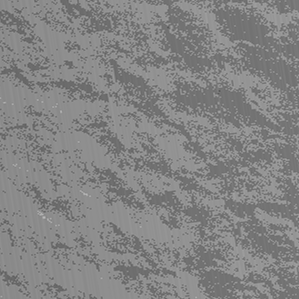
Label: frost